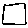
Label: square